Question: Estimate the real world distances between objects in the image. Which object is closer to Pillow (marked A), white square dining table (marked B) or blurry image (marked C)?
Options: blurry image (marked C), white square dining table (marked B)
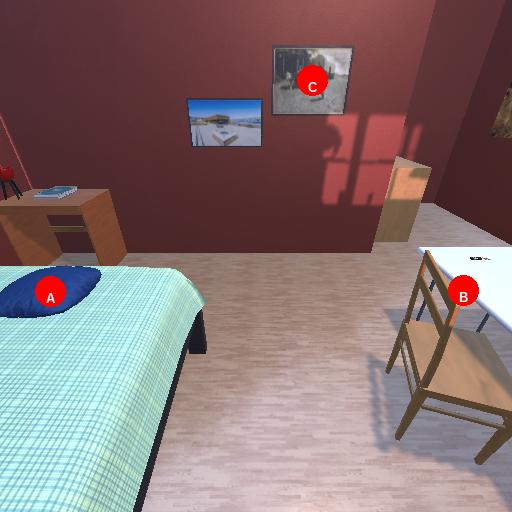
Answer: blurry image (marked C)